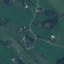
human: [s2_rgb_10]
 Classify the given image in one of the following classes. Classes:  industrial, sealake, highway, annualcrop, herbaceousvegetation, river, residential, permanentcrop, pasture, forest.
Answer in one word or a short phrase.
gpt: Pasture